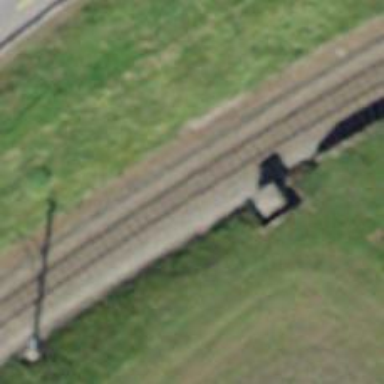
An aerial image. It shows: Narrow gauge railway with electrified contact lines.